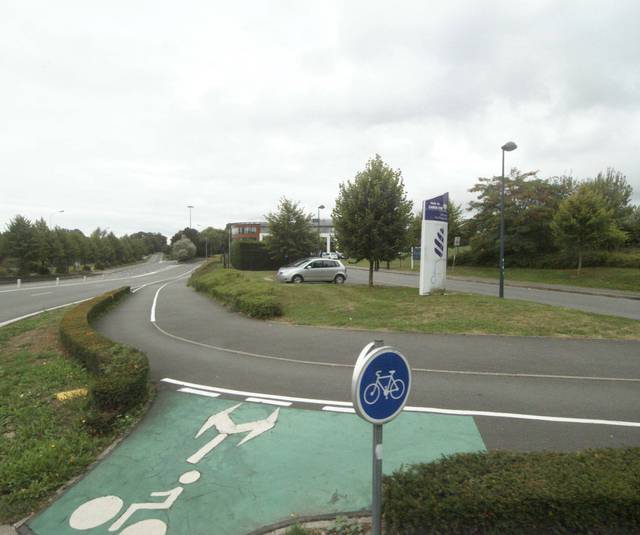
Region: France
Coordinates: 50.652, 3.051